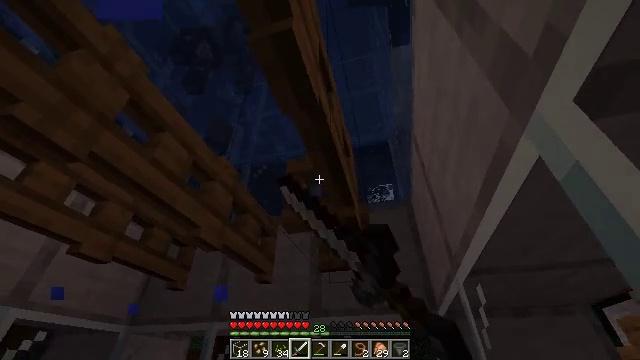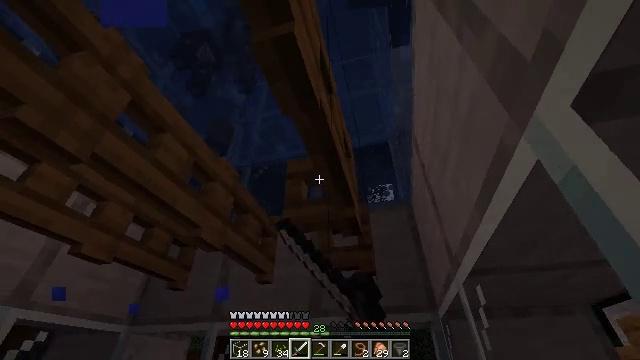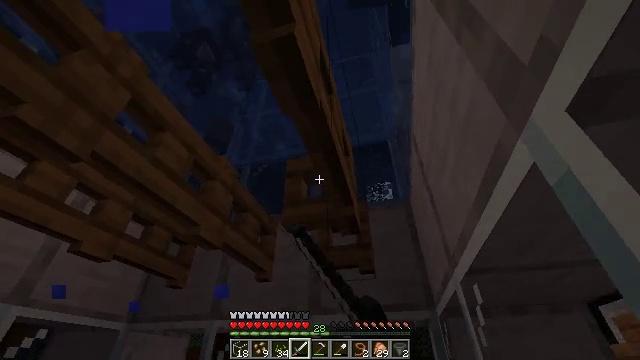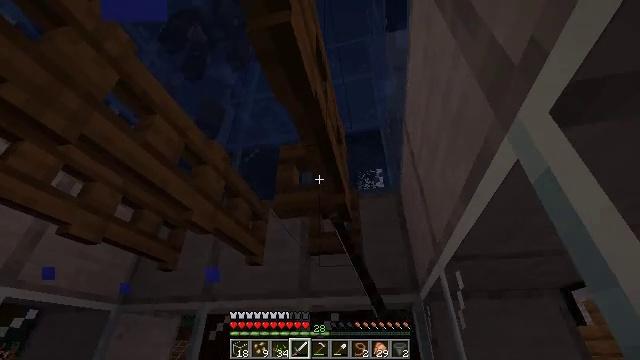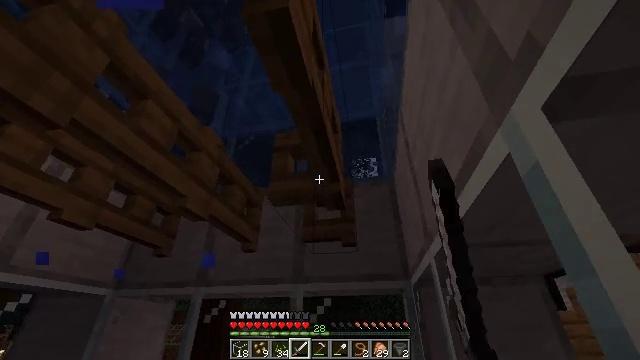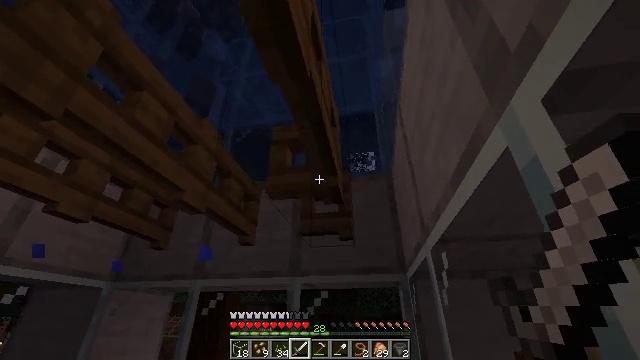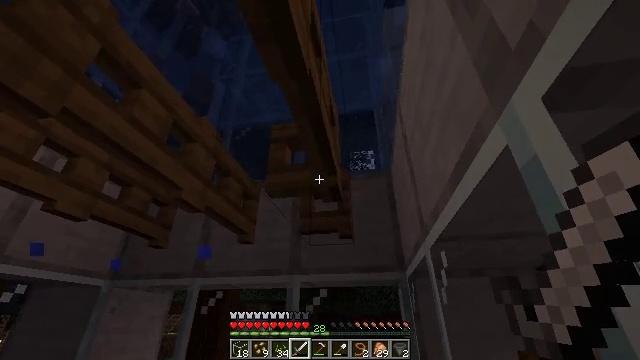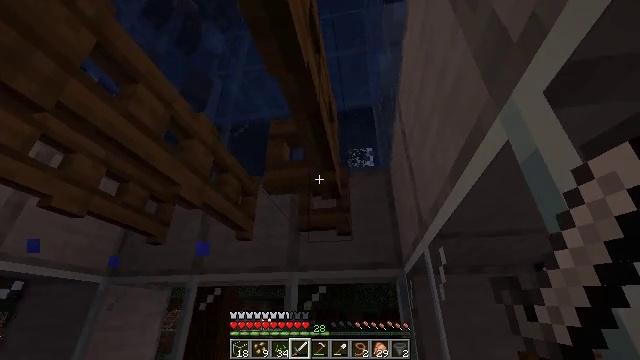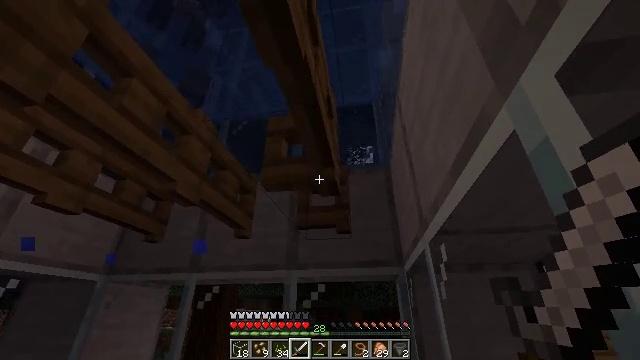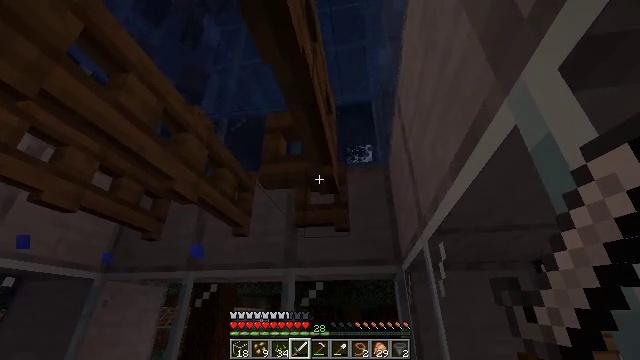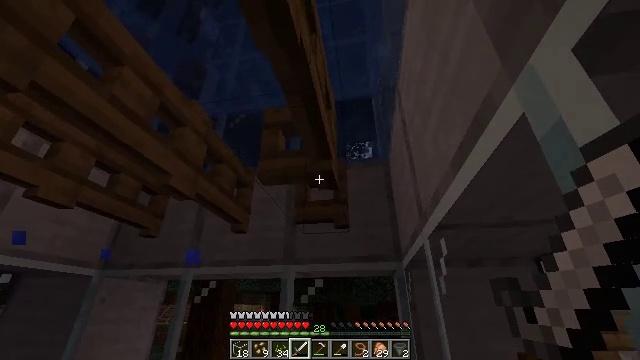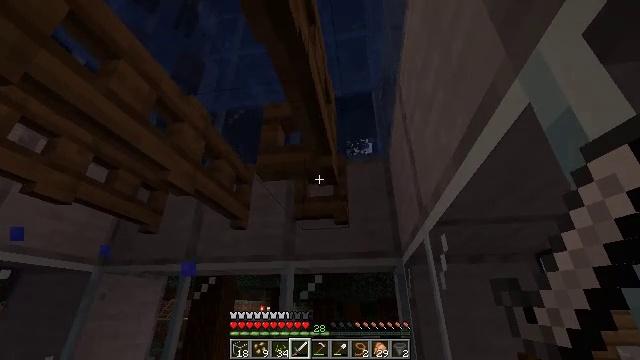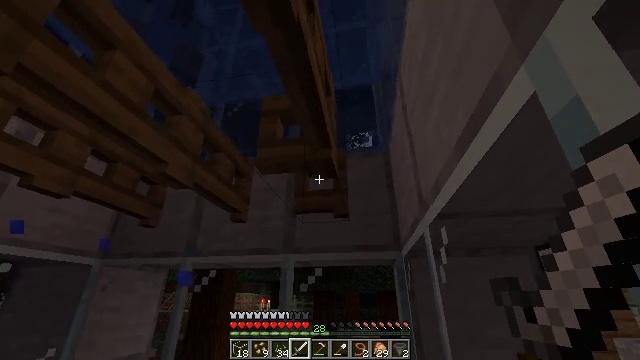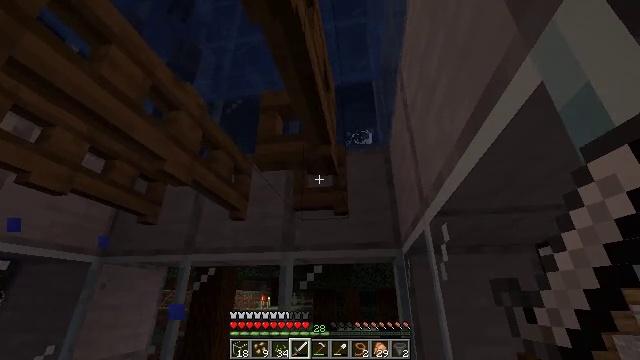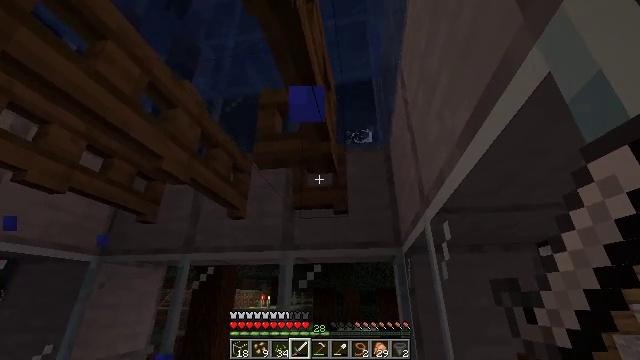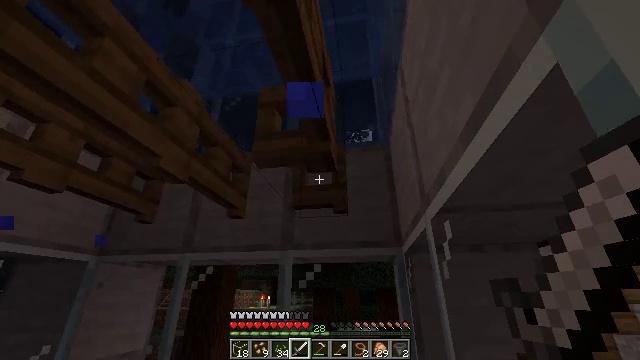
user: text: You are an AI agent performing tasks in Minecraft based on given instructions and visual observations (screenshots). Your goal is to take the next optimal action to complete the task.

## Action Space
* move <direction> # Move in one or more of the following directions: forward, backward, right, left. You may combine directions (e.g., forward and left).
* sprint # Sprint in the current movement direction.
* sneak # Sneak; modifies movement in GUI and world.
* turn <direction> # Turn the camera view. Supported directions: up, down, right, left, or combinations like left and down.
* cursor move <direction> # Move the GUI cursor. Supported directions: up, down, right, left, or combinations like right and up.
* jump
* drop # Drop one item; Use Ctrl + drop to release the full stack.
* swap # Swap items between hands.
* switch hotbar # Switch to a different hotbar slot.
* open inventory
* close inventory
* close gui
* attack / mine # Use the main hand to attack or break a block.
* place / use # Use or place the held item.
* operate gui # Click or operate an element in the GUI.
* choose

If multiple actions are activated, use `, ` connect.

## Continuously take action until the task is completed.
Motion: motion action
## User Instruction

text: Mine the glass to clear the view.
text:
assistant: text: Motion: use / place
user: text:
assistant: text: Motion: no_op
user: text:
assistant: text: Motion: move forward, turn right and down
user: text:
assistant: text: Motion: move forward, turn right and down
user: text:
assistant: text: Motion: move forward, turn down
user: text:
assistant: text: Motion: move forward
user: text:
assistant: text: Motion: move forward
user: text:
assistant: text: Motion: move forward
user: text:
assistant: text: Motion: move forward
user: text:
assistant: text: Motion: move forward
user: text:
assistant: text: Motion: move forward
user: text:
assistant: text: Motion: move forward, turn down
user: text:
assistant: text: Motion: move forward
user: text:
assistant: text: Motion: move forward
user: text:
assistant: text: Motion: move forward
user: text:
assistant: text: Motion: move forward
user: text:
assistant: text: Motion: move forward
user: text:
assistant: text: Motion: move forward
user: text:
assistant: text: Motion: move forward
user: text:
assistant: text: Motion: move forward
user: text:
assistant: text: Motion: move forward
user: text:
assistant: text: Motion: move forward
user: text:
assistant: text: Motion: move forward
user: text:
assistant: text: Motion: move forward
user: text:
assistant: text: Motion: move forward
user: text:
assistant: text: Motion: move forward, turn left
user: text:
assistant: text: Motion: move forward
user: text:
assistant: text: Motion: move forward
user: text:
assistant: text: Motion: move forward
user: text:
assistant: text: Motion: move forward